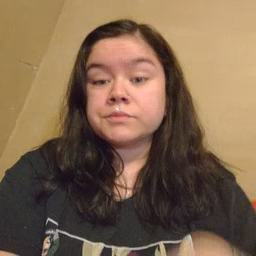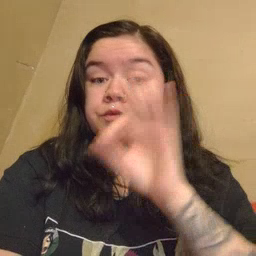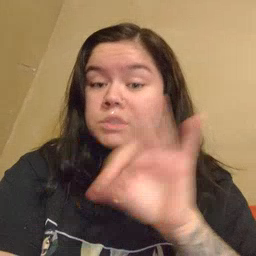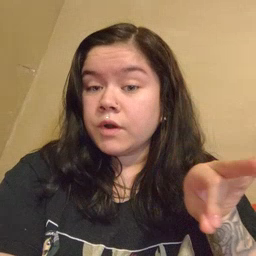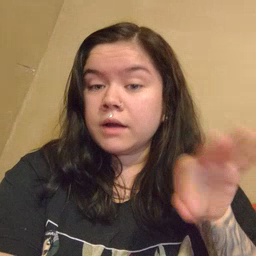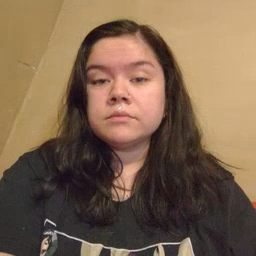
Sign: frenchfries